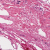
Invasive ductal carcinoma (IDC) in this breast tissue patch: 0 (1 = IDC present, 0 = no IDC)